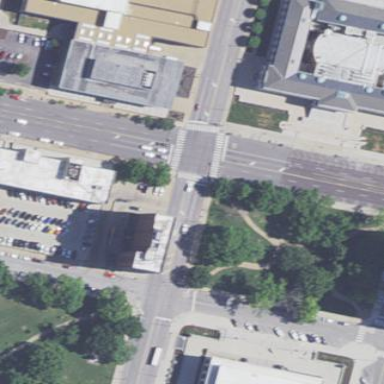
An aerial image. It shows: Sidewalk.